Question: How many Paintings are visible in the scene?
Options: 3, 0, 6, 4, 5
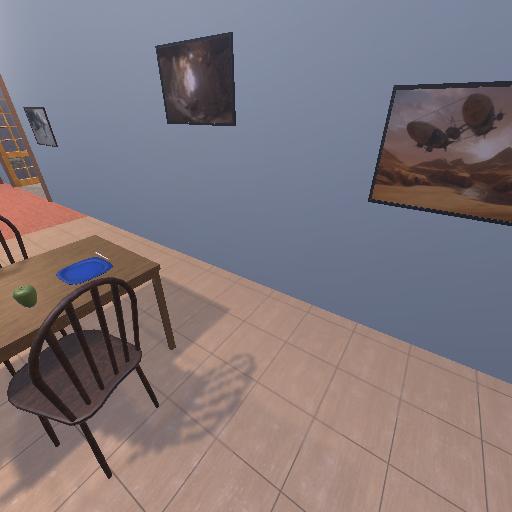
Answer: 3